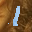
Label: 1